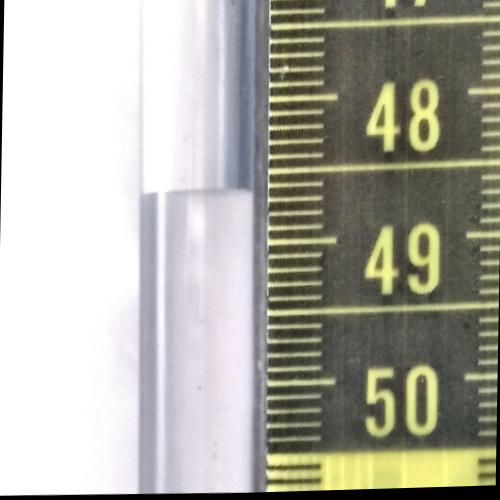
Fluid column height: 48.6 cm